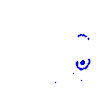
Particle: kaon